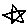
Label: star